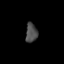
Tissue: lung
Cell type: Endothelial cells
Senescence score: 0.5611
Nuclear area (px): 223
Mean DAPI intensity: 75.368